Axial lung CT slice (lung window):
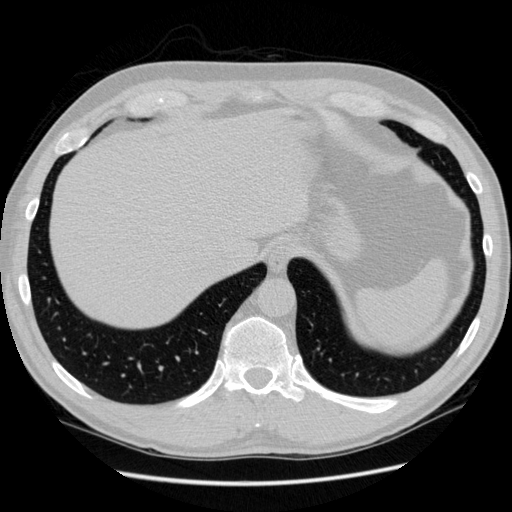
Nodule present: no